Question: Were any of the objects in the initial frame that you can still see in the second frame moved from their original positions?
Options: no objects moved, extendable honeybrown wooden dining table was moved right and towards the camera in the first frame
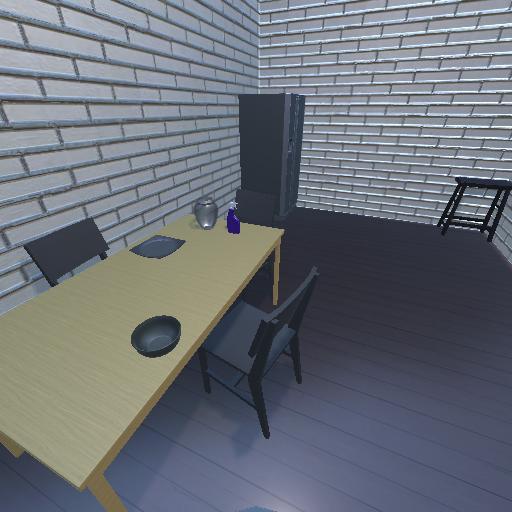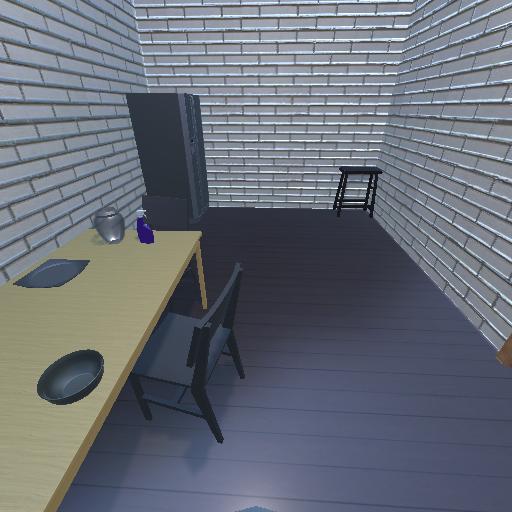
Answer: no objects moved